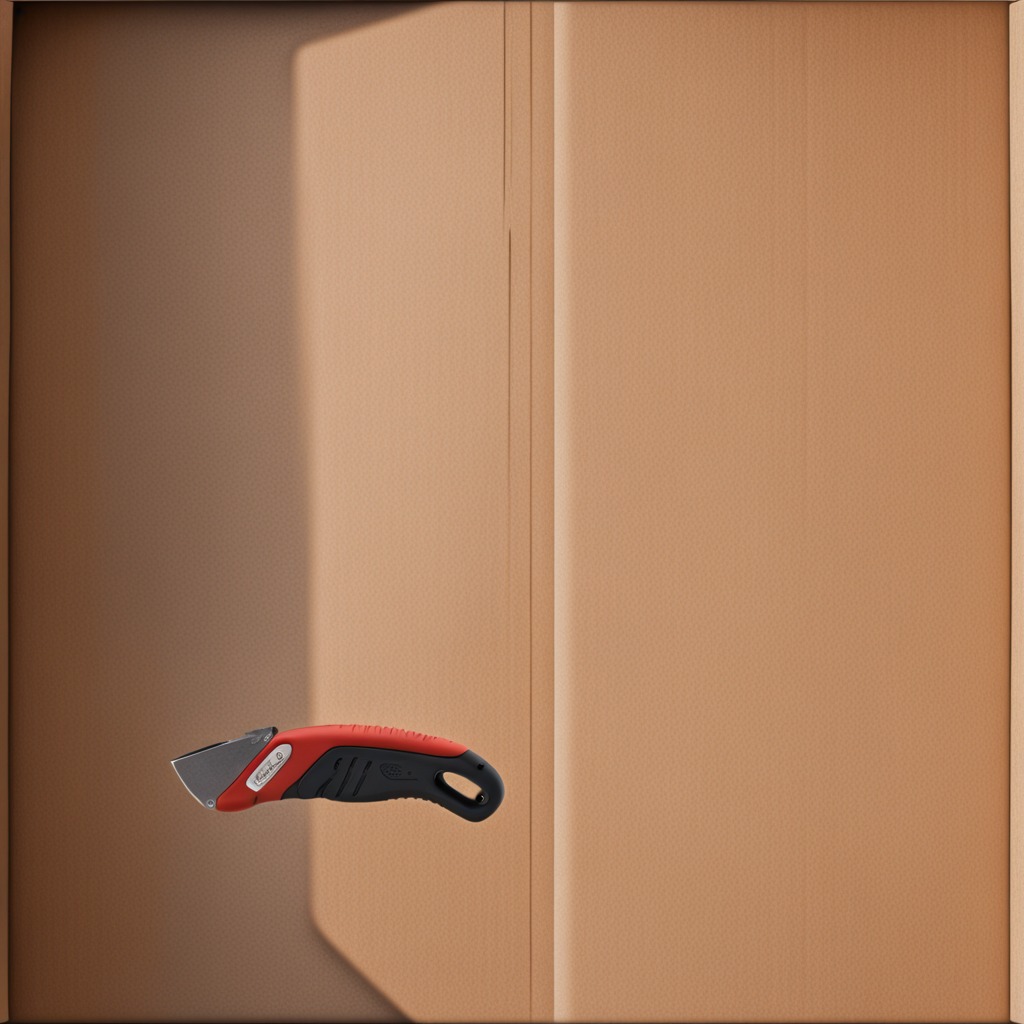
A utility knife is lying on a clean dry cardboard box surface in an outdoor workshop during daytime bright natural light soft shadows slightly creased but